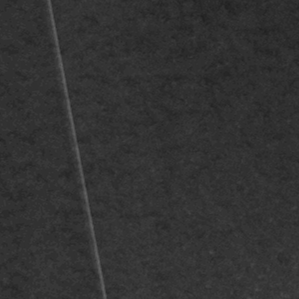
Label: frost